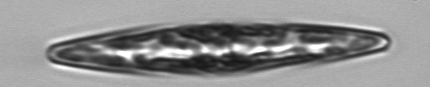
Label: Pleurosigma